Question: i've got to this stage:

where i can find the numbers in the above image but i need to cut them out so i can retain the order etc. but the as the number increases the spacing changes and the position of the number?
so i think it should be a find a white PX the continue until it find a solid black col and then use the points to do a simple cut any help would be great.
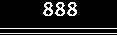
Answer: A simple solution would be this:
1. Find the first upmost horizontal line which contains white pixels
2. From that line find the first horizontal line which contains only black pixels
Those two lines are your upper and lower borders.
Between this borders proceed like this:
1. Find the first most left vertical line which contains white pixels
2. From that line find the last vertical line which contains only black pixels and which comes directly after a line with white pixels.
Those two lines are your left and right borders.
The steps to separate single numbers can be performed analogously.
If you need to identify which numbers are in your picture, I recommend using specialized computer vision libraries.
Some VB.net pseudo code to get you going:
'''
Sub FindTopBorder(image As MyImage) As Integer
For y = 0 to image.Height - 1
For x = 0 to image.Width - 1
Dim pixel = image.GetPixel(x, y)
If ('Check if pixel is white here with RGB or Color') Then
Return y
End If
Next
Next
' Just in case there are no white pixels or use an exception instead
Return -1
End Sub
'''